The plot is a time-scale (wavelet) decomposition of a bearing vibration signal. Determine the bearing's health state. Answer with exactly one of: normal, inner_race, outer_race, ball.
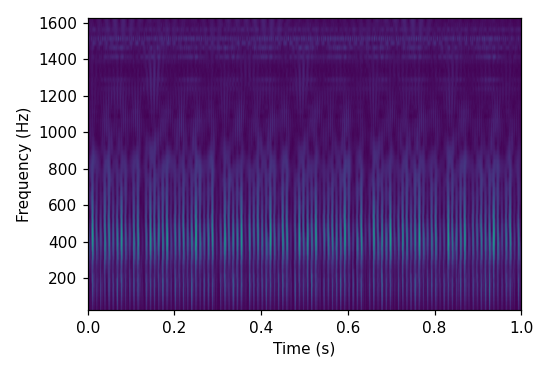
Answer: outer_race